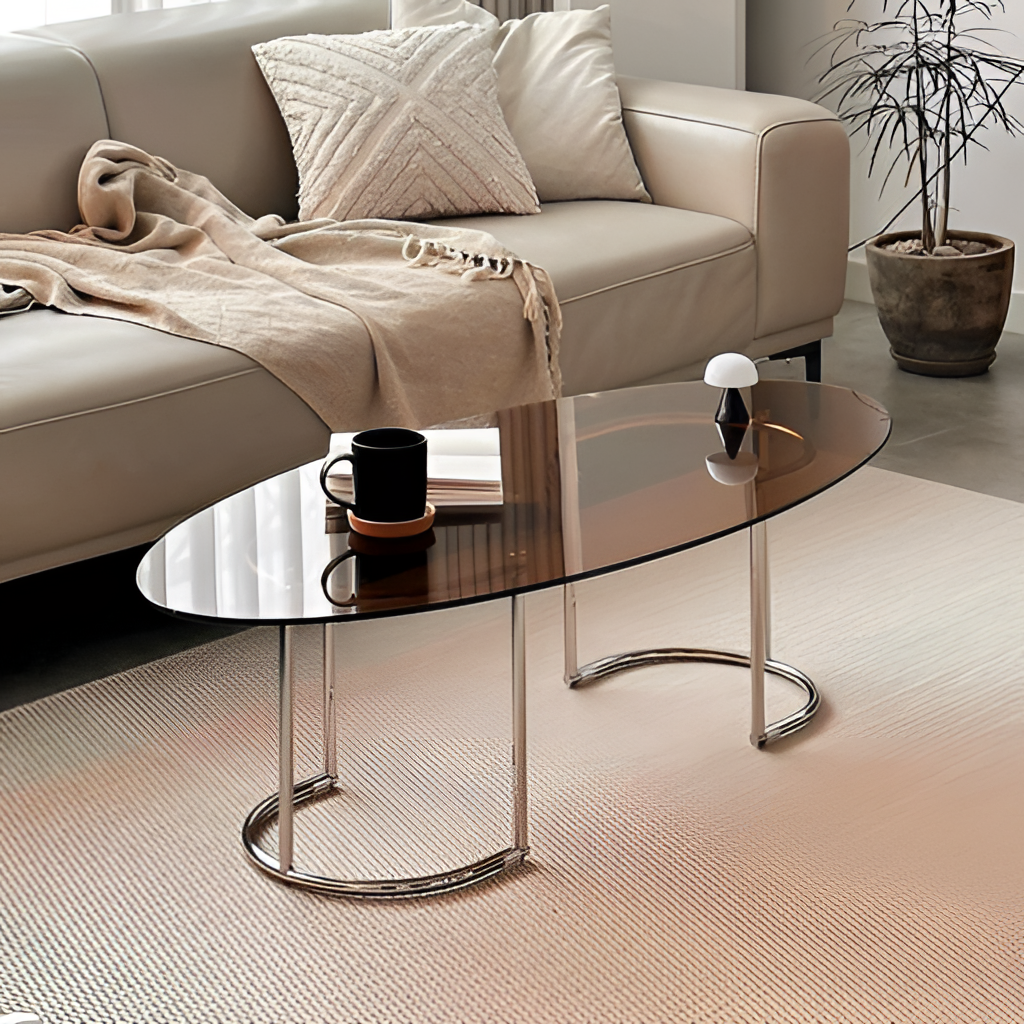
living room, glass coffee table, contemporary, paint wallpaper, with solid pattern, gray concrete flooring, with polished pattern